Field crop: tomato
Growth stage: 2
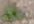
Species: solanum